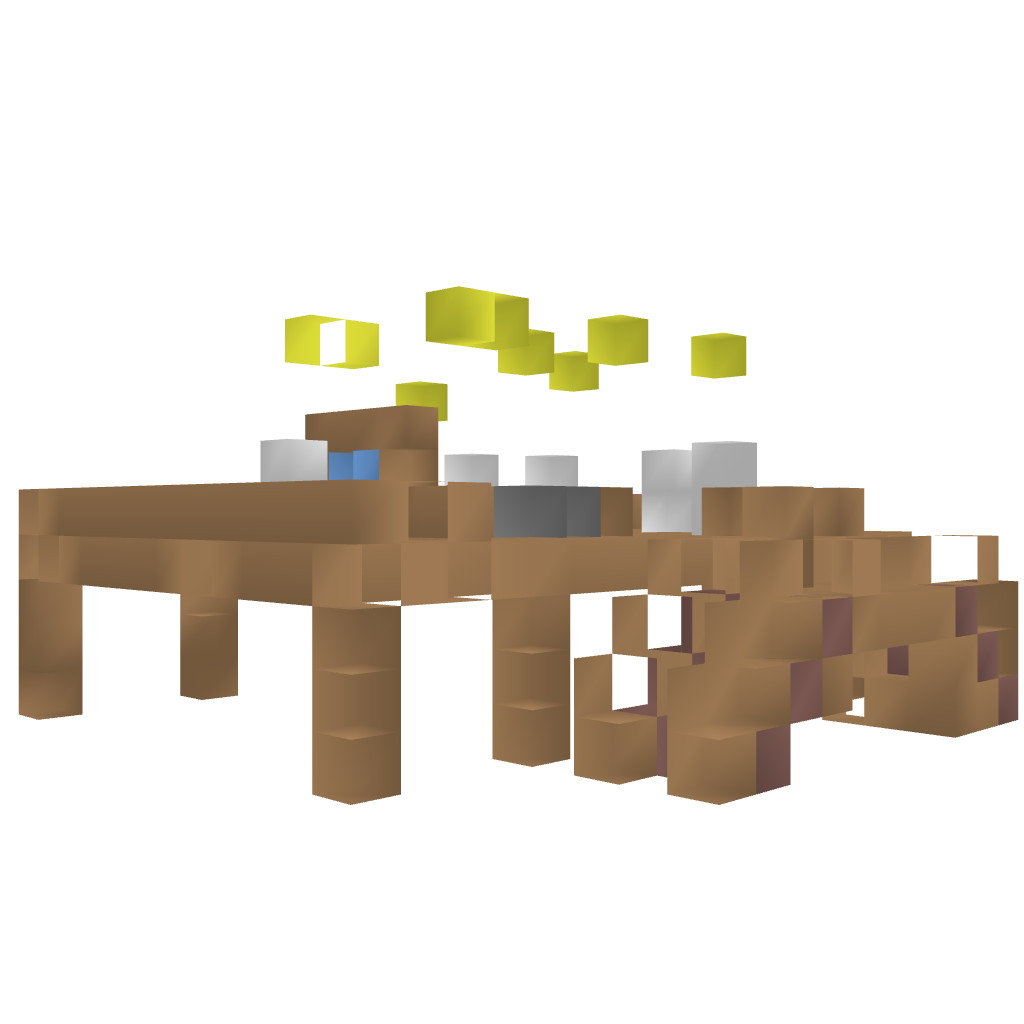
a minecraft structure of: shore house 1 bad low quality